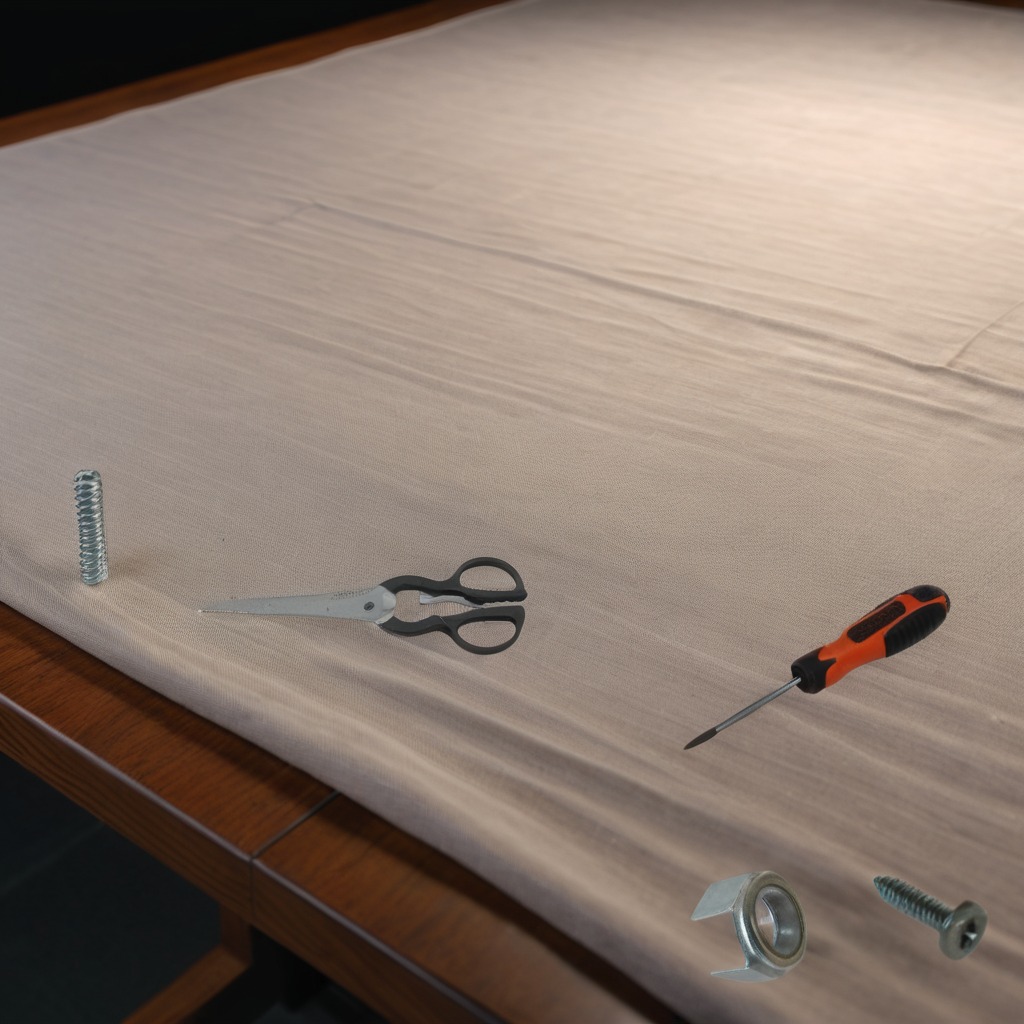
A metal machine screw, a coiled metal spring, a screwdriver, a metal nut, and a pair of scissors are lying on a wooden table.